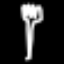
Label: fork